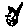
Label: cat